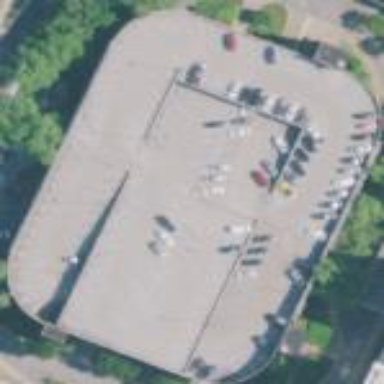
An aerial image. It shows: Multi-storey parking building.